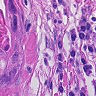
Metastatic tissue present: yes